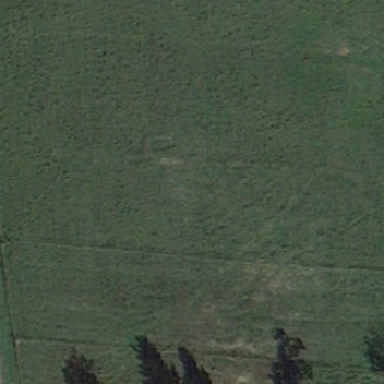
There is a wide road next to the pasture .